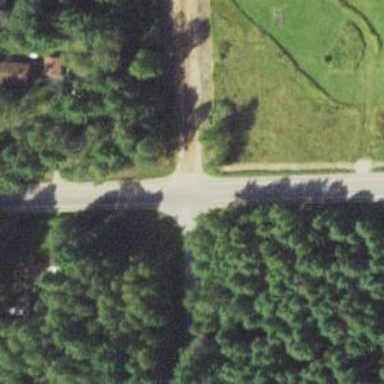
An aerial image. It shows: Secondary road with asphalt surface.